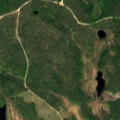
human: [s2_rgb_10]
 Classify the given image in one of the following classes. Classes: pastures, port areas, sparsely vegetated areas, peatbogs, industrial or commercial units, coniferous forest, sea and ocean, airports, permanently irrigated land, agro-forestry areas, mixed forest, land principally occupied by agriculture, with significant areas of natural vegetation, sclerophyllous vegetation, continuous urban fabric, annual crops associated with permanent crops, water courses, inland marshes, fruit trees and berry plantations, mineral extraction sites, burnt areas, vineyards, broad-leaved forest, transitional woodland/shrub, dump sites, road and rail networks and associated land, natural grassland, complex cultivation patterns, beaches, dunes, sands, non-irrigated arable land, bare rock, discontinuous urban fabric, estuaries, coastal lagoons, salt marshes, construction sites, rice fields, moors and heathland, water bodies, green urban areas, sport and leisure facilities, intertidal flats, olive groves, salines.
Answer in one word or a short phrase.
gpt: coniferous forest